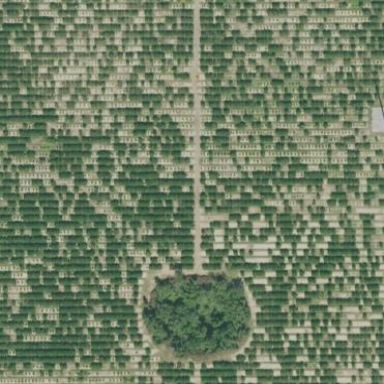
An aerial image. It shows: Orchard.